Interaction volume radius: 10 \u00c5
Interaction volume height: 10 \u00c5
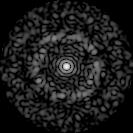
Disorder parameter: 0.8509